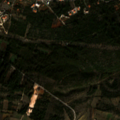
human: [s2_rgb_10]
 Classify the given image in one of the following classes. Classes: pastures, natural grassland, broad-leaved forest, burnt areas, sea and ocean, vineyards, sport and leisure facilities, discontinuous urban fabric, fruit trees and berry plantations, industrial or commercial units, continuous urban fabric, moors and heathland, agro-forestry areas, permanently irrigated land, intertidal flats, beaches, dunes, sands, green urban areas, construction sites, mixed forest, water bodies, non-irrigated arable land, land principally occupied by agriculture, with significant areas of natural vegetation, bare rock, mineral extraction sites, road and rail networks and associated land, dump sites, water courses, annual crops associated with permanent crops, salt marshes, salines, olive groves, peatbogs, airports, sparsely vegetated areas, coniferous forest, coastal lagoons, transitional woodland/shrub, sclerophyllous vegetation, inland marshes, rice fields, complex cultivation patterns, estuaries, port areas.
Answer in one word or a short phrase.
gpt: vineyards, olive groves, land principally occupied by agriculture, with significant areas of natural vegetation, mixed forest, transitional woodland/shrub